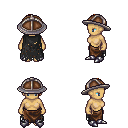
a pixel art fantasy rpg character, female body template, human, tanned skin, black tattered cape, robe skirt, dark blonde long mohawk hairstyle, chain helm, metal boots, four views (front, back, left, right), 2x2 character sprite sheet, small pixel art, hard edges, no anti-aliasing